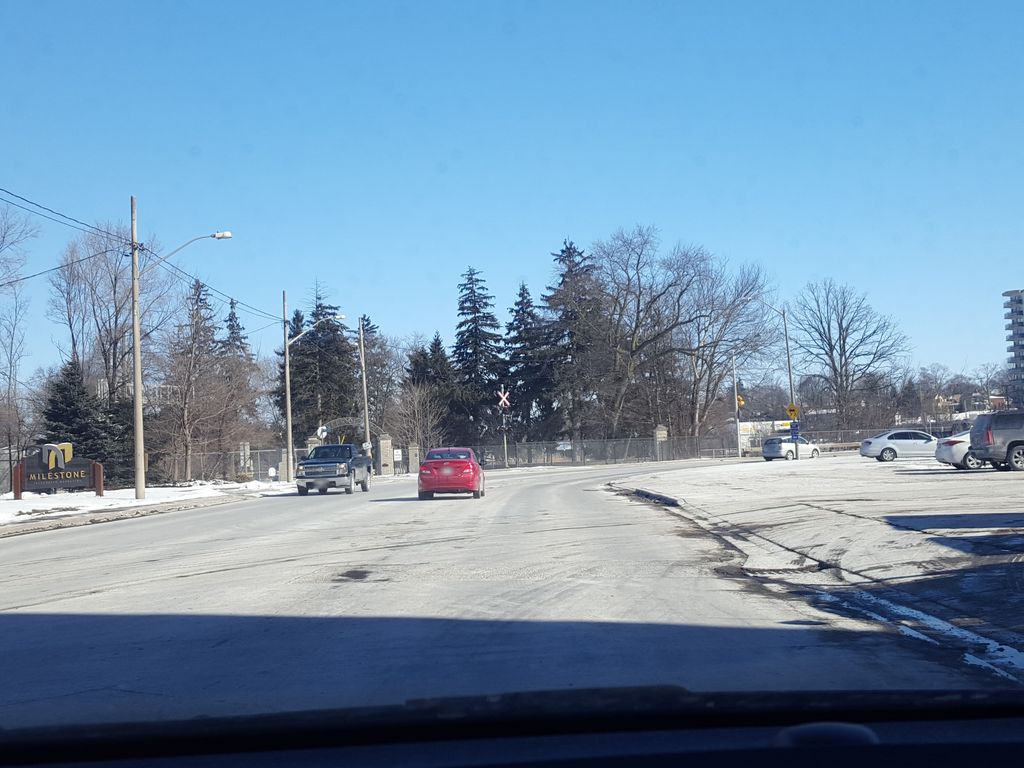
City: kitchener-waterloo